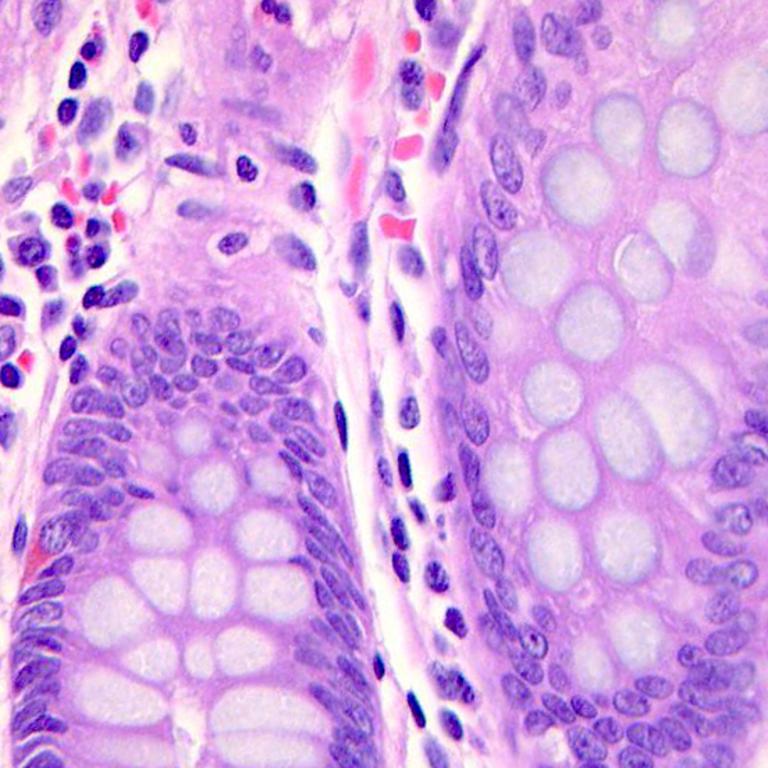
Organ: colon
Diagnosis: benign